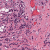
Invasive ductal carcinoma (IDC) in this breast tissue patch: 1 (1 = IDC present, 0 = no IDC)